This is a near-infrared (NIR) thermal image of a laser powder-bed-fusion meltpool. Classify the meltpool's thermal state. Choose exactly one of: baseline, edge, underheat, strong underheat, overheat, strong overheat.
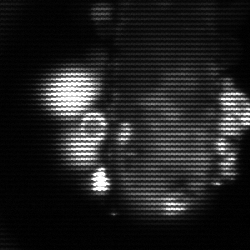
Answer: strong underheat